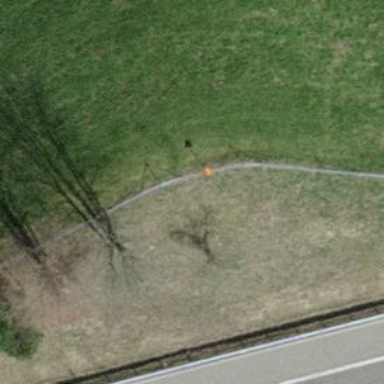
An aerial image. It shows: Pipeline marker.